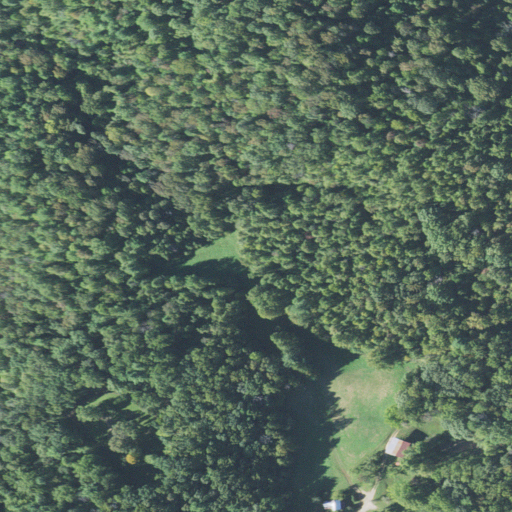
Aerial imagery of ridge(s) in North Carolina named Gladden Ridge containing deciduous forest, mixed forest, pasture, and open development